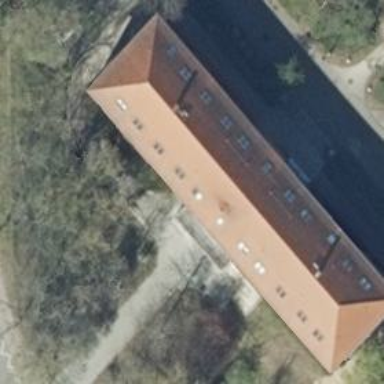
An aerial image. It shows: Historic civic building.